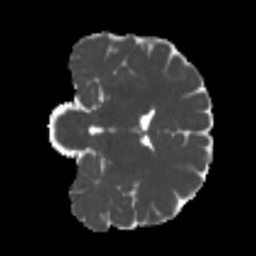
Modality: MD
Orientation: coronal
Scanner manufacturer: siemens
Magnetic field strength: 3 T
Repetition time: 4 s
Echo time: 0.0594 s